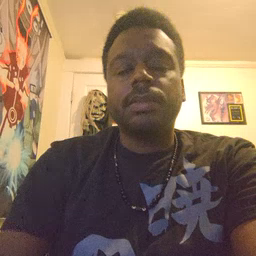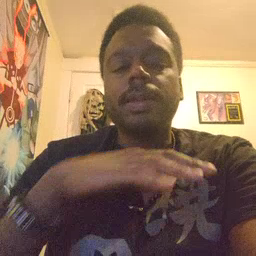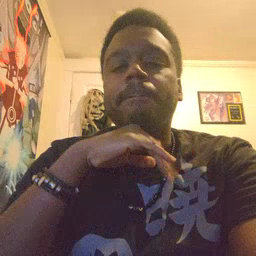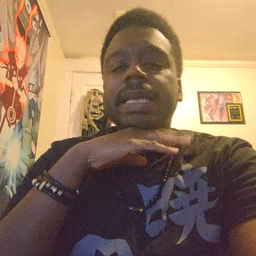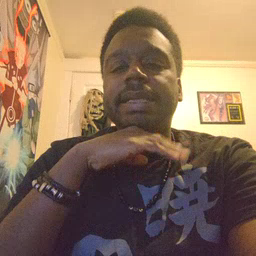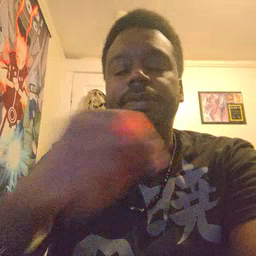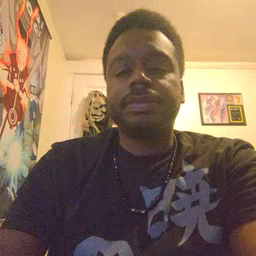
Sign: pig